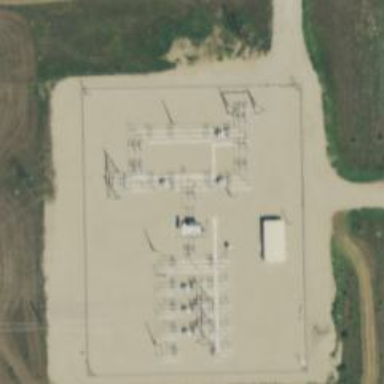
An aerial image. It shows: Switch used for power control.